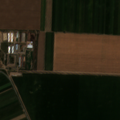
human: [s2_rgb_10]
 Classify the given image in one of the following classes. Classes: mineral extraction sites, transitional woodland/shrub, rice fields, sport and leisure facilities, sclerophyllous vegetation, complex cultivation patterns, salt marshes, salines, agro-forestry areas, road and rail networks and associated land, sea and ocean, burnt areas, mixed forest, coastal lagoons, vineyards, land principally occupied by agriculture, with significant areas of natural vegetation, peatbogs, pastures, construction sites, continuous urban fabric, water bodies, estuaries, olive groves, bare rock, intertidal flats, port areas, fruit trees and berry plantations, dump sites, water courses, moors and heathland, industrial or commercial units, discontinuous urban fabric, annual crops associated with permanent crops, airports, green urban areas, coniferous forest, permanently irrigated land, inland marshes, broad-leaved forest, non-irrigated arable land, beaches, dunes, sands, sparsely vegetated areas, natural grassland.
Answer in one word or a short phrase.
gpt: industrial or commercial units, non-irrigated arable land